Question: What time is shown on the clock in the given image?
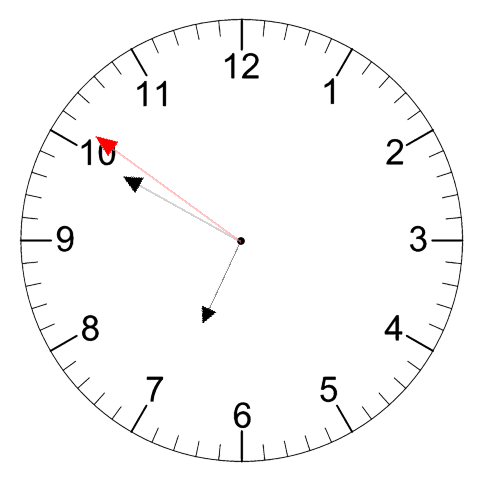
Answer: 06:49:51